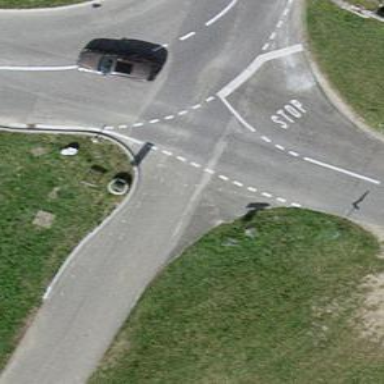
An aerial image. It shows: Bollard.